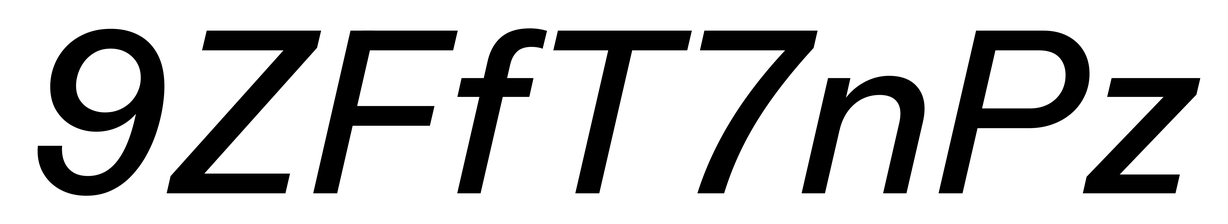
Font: InstrumentSans-Italic_Medium_Italic